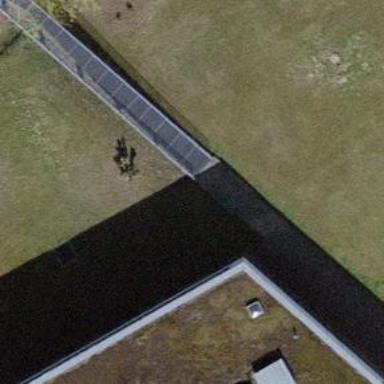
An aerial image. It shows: Footway bridge.